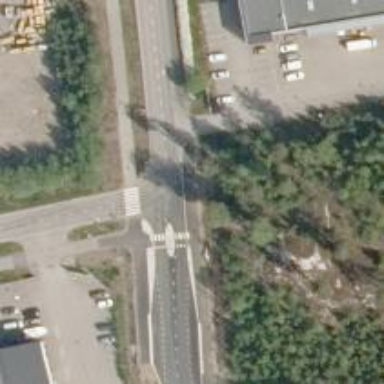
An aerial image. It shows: Asphalt cycleway.